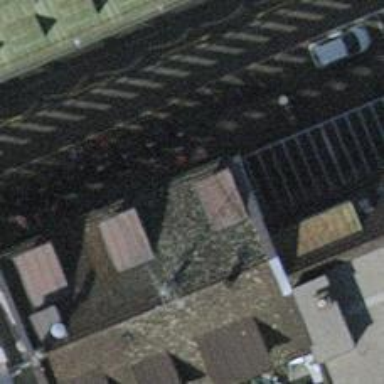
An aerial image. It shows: Pub.